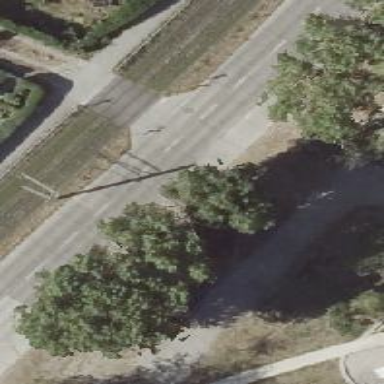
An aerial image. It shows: Footway with concrete surface.